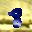
Label: 8